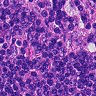
Metastatic tissue present: no